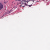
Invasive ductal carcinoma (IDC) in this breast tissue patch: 0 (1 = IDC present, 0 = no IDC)